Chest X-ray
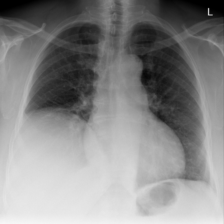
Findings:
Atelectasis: negative
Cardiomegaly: negative
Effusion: negative
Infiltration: negative
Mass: negative
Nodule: negative
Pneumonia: negative
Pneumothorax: negative
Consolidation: negative
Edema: negative
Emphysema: negative
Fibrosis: negative
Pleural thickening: negative
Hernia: negative